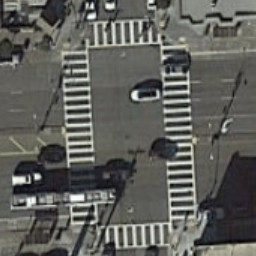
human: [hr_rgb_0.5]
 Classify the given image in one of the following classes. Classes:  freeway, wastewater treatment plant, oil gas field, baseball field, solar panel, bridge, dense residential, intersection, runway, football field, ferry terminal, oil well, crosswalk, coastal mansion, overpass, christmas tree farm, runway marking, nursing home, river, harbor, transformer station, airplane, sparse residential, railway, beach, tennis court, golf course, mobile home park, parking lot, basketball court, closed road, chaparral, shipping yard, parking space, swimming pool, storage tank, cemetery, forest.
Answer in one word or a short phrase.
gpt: crosswalk